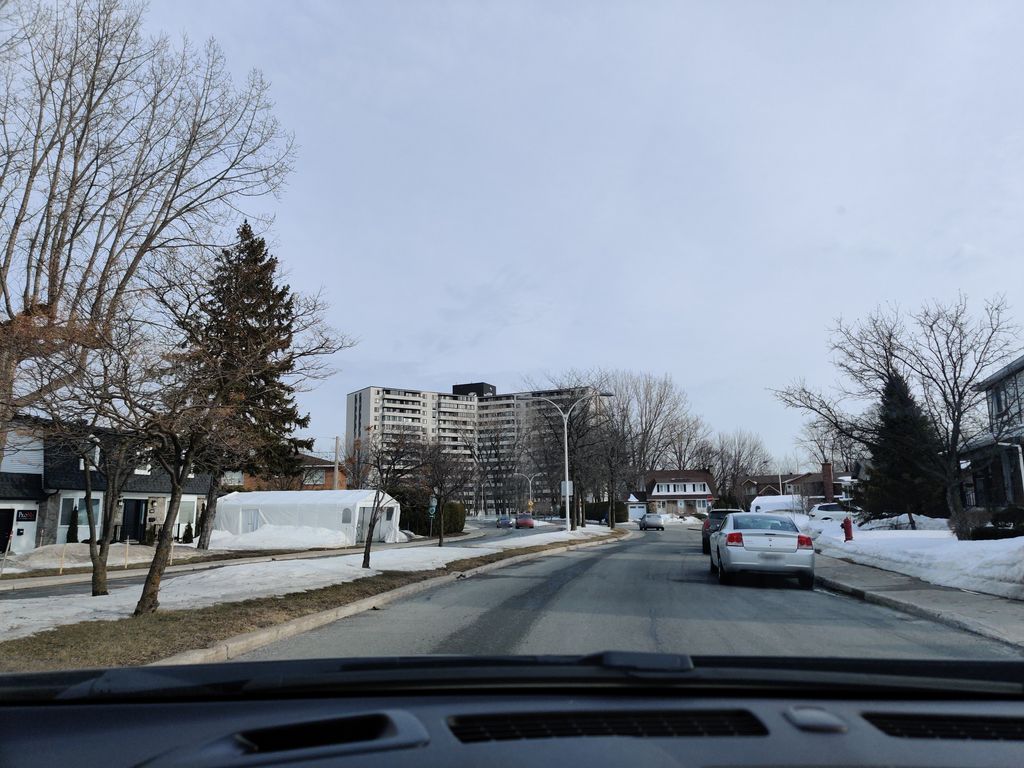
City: montreal